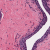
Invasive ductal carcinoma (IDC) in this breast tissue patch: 0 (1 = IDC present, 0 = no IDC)